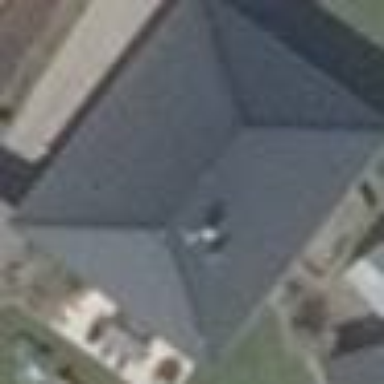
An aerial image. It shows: Detached building with gabled roof made of black roof tiles. The building itself is grey in color.